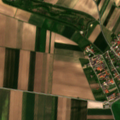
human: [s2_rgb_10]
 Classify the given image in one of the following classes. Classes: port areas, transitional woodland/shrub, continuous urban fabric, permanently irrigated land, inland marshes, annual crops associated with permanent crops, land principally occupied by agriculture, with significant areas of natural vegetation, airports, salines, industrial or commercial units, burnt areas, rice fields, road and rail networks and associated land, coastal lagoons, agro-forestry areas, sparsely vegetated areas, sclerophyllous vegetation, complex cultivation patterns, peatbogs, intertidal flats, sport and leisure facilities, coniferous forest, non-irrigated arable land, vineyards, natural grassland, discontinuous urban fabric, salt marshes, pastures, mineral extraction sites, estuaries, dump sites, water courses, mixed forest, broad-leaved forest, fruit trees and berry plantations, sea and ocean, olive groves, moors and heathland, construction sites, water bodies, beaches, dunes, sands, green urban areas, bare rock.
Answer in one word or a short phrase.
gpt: discontinuous urban fabric, non-irrigated arable land, vineyards, land principally occupied by agriculture, with significant areas of natural vegetation